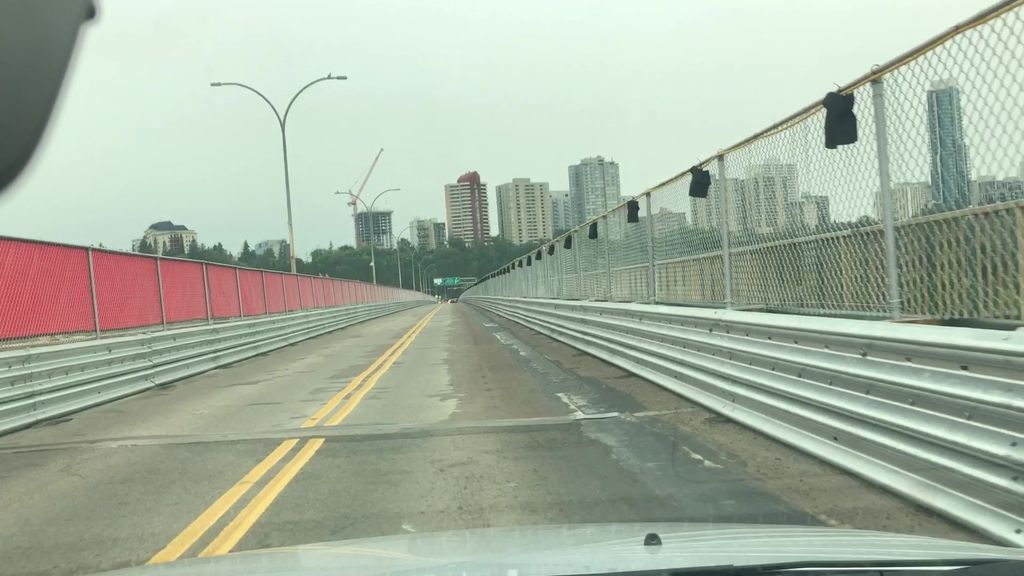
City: edmonton